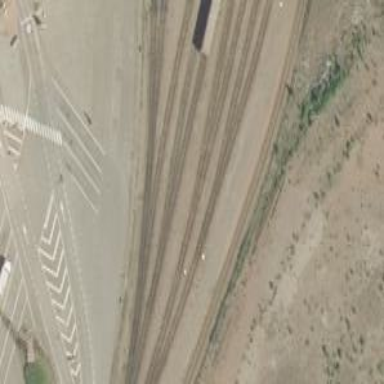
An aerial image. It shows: Rail spur service.